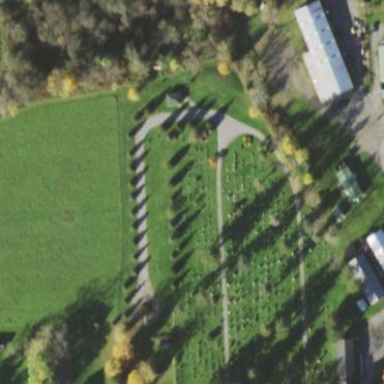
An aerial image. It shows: Grave yard.